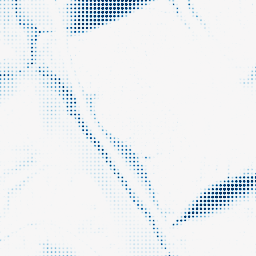
Category: morphological
Decomposition family: morphological_ellipse
Decomposition parameters: operation: closing
width: 50
height: 30
Upsampling method: sinc_blackman
Upsampling parameters: scale: 8
kernel_size: 4
Upsampling scale: 8